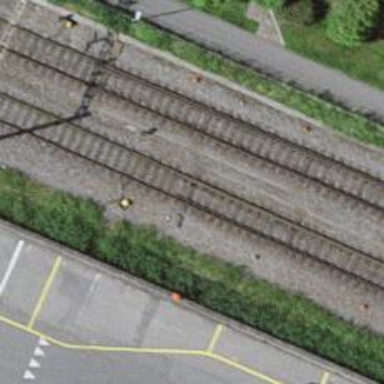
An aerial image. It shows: Single railway track with electrification through contact line.